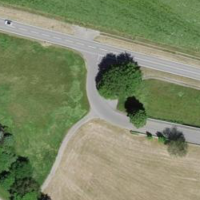
EUNIS habitat code: 53
Species observed at this site:
Tachybaptus ruficollis
Corvus corone
Podiceps cristatus
Cyanistes caeruleus
Fulica atra
Anas crecca
Anas platyrhynchos
Sturnus vulgaris
Chloris chloris
Aythya ferina
Corvus frugilegus
Fringilla coelebs
Passer domesticus
Aegithalos caudatus
Buteo buteo
Mareca penelope
Passer montanus
Columba palumbus
Turdus merula
Phalacrocorax carbo
Larus michahellis
Gallinula chloropus
Ardea alba
Spatula clypeata
Parus major
Erithacus rubecula
Milvus milvus
Pica pica
Sitta europaea